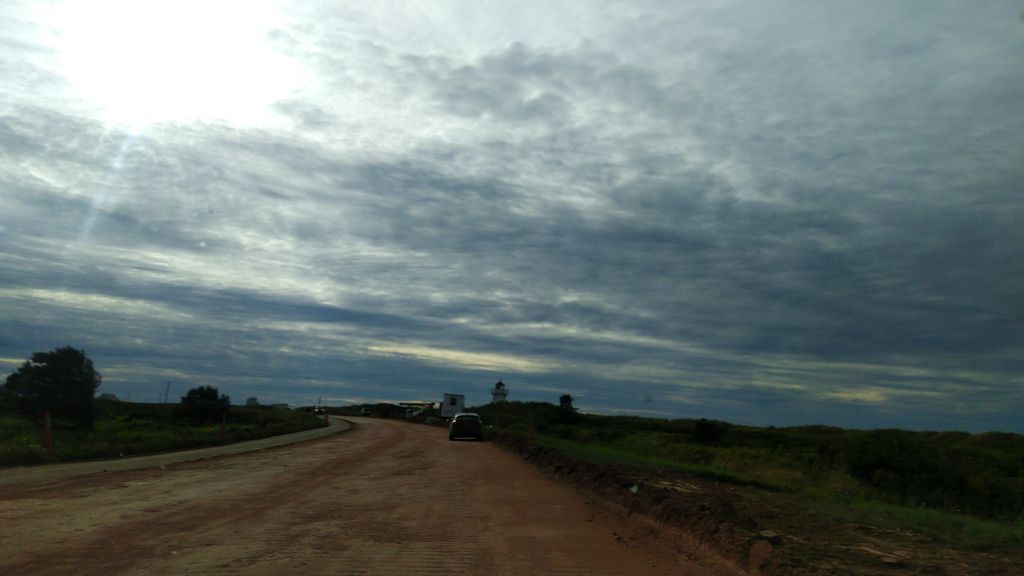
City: charlottetown